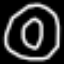
Label: clock